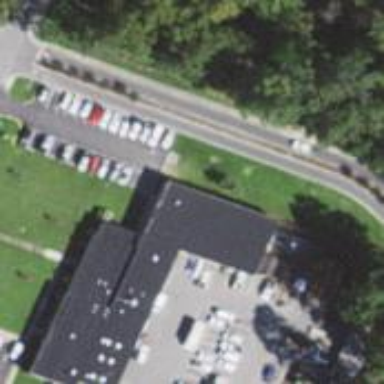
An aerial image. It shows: Police station located inside university building.